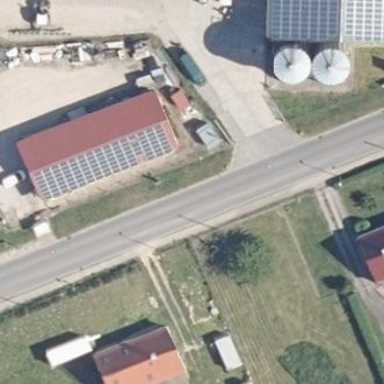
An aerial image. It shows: Solar photovoltaic panel generating electricity. It is small installation located on building.